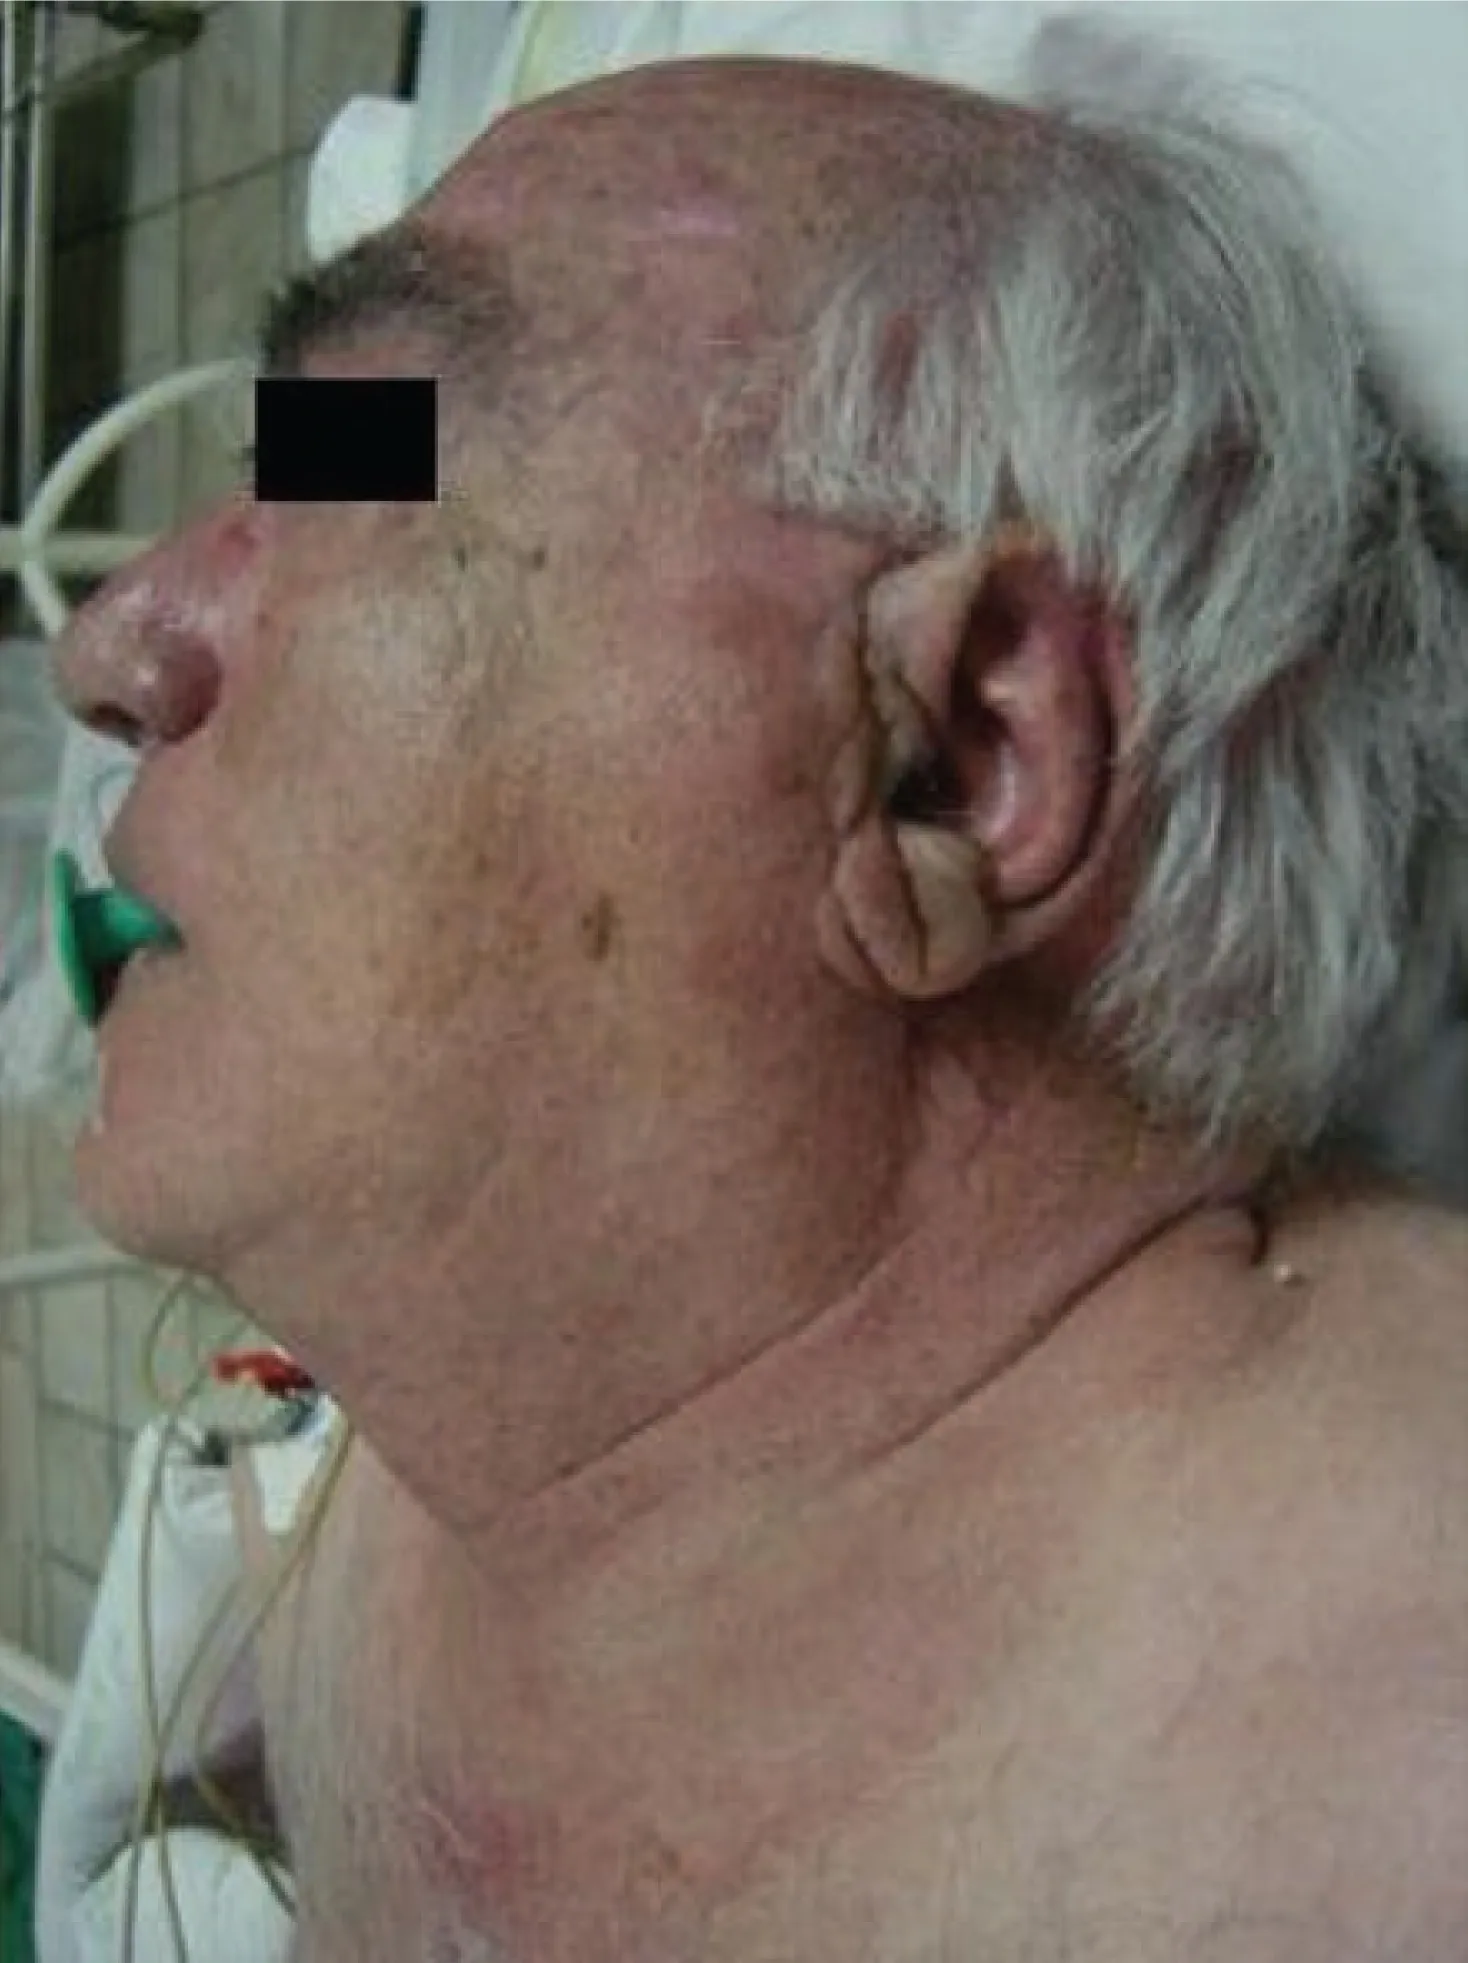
Left parotid swelling.
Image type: medical_photograph (skin_photograph)